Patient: sex F, age 56
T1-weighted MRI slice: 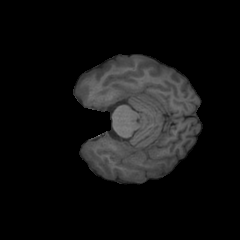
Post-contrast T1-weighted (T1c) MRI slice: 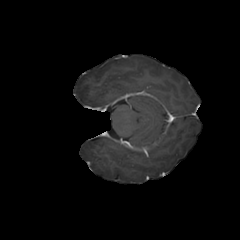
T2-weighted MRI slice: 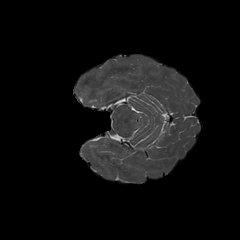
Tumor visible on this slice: no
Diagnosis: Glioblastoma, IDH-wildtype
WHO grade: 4